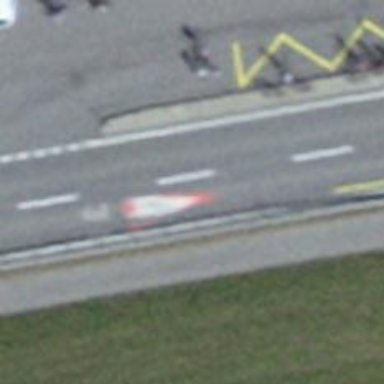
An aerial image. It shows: Primary road with asphalt surface.